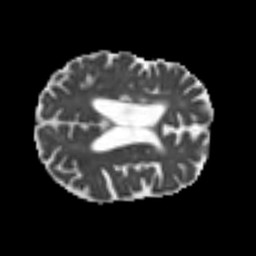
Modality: MD
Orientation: axial
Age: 77
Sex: male
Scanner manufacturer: siemens
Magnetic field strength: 3 T
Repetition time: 4.999 s
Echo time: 0.07946 s